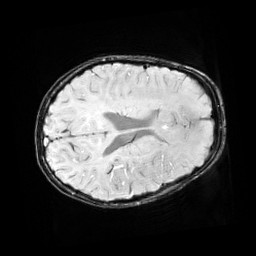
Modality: SWI
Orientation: axial
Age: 11
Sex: female
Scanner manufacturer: siemens
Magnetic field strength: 3 T
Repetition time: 0.027 s
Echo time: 0.02 s